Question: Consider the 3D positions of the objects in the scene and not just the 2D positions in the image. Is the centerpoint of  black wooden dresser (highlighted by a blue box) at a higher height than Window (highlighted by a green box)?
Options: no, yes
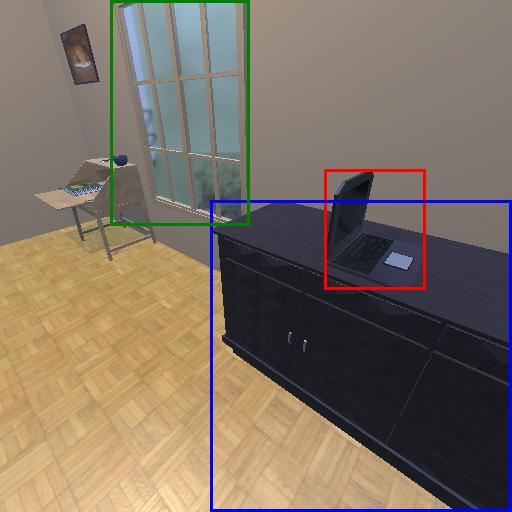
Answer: no